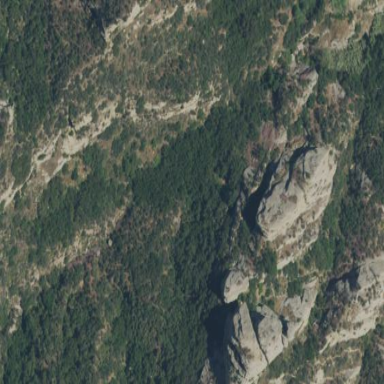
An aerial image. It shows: Landscape dominated by bare rock.